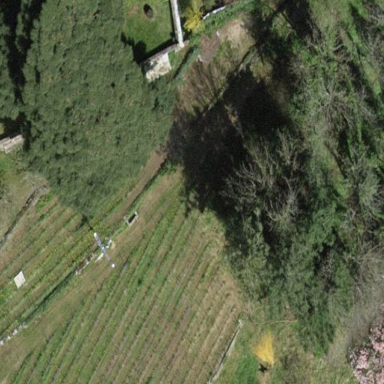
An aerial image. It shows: Vineyard with grape crops.